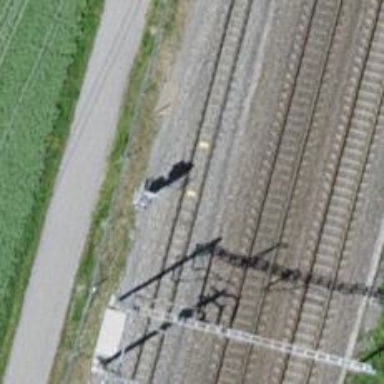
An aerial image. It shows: Railway signal.